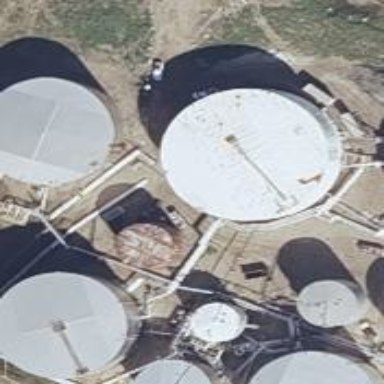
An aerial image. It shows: Building with storage tank.